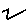
Label: zigzag